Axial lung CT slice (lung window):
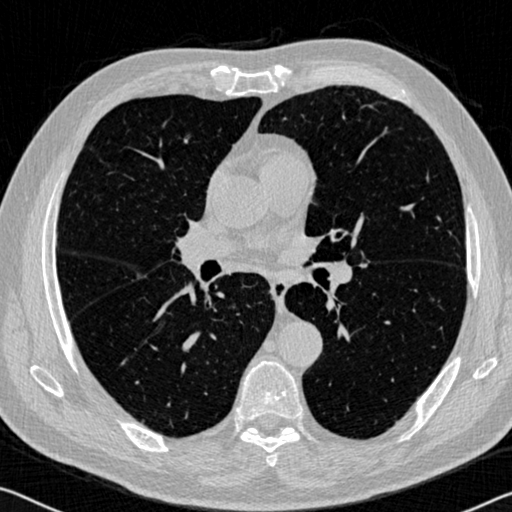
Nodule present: no